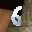
Label: 6